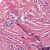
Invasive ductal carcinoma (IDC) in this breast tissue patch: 0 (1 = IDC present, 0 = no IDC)